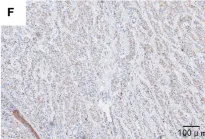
Pathological outcomes of the patient. (x100): Immunohistochemistry staining revealed tumor cells expressing CK7, CK8/18, CK19 (with weak positivity), AFP, and ,Glypican-3, respectively.
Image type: pathology (immunostaining)